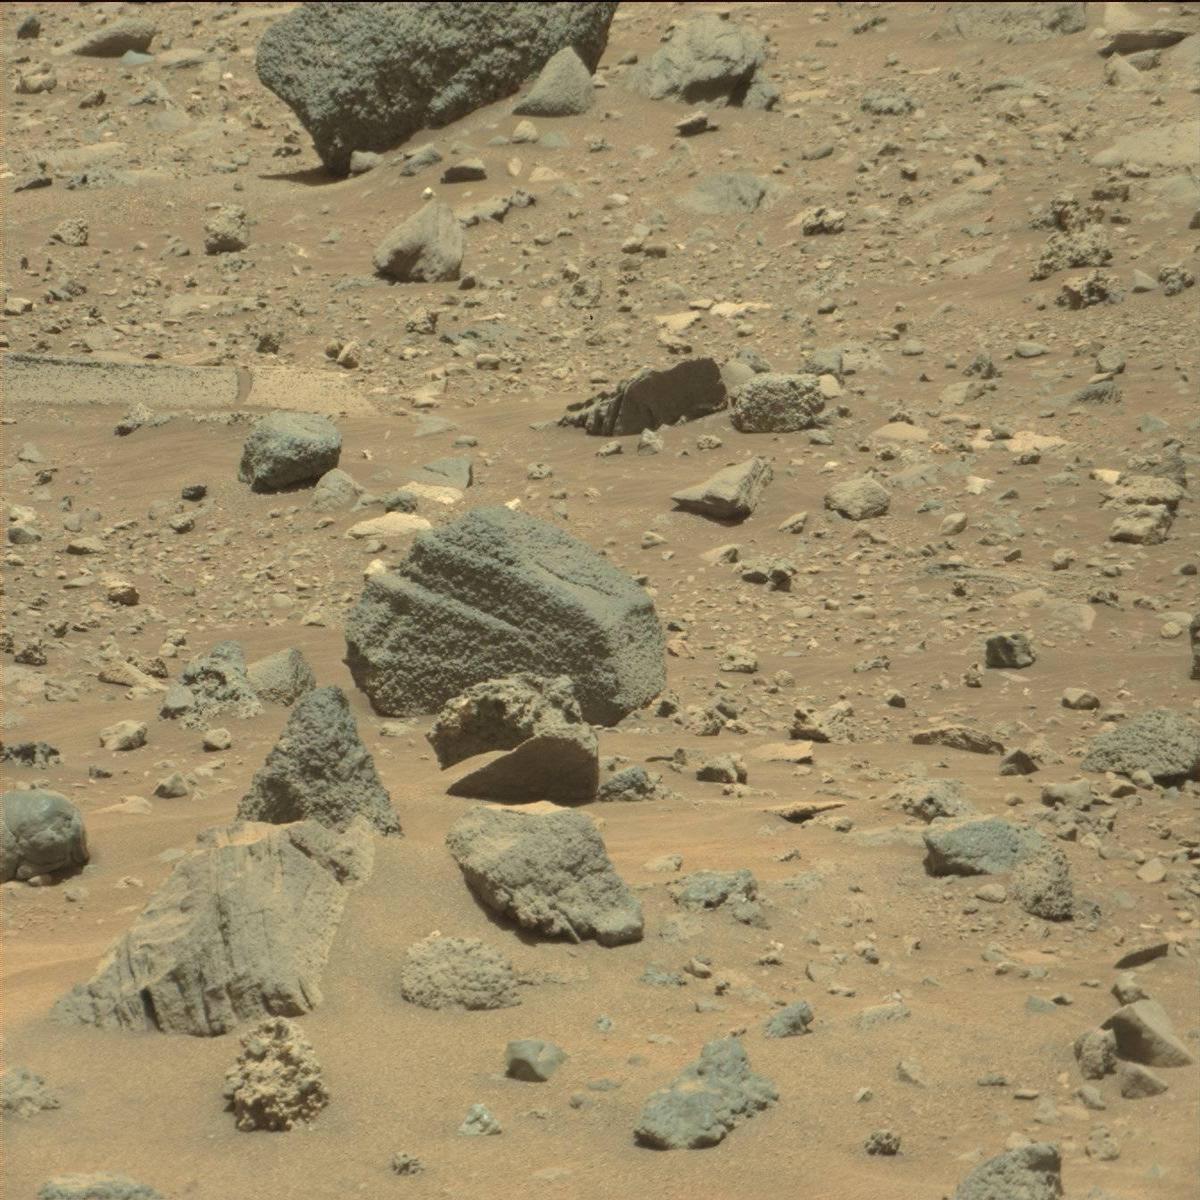
Terrain classes present: Bedrock, Rock, Sand / Soil